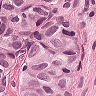
Metastatic tissue present: yes